Question: I have 2 input fields containing a default date and I'm using jQuery's Datepicker plugin to select a date from a pop-in calendar. Currently this calendar is displayed when the user clicks on the '<input>' field.
This is working great but I'd like to also trigger the calendar's pop-in when the user also clicks on the calendar icon which is next to the field so I want the calendar to be displayed on both.
I am using Twitter Bootstrap 3.
Below is my current Jquery:
'''
$("#FromDate").datepicker({
dateFormat: 'dd/mm/yy',
changeMonth: true,
changeYear: true,
});
$("#ToDate").datepicker({
dateFormat: 'dd/mm/yy',
changeMonth: true,
changeYear: true,
});
'''
And this is how my page looks

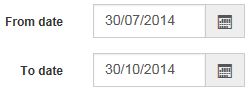
Answer: Try this
'''
$("#FromDate").datepicker({
showOn: "button",
changeMonth: true,
changeYear: true,
buttonImage: "../../images/calendar.png",
buttonImageOnly: true,
buttonText: "Select date",
dateFormat: "dd/mm/yy"
});
$("#ToDate").datepicker({
showOn: "button",
changeMonth: true,
changeYear: true,
buttonImage: "../../images/calendar.png",
buttonImageOnly: true,
buttonText: "Select date",
dateFormat: "dd/mm/yy"
});
'''
'''
<div class="col-lg-3">
<div class="input-group">
<input type="text" class="form-control" id="datepicker">
<span class="input-group-btn">
<button type="button" class="btn btn-default" id="btnPicker">
<span class="glyphicon glyphicon-calendar"></span>
</button>
</span>
</div>
<!-- /input-group -->
</div>
'''
'''
$(function () {
$("#datepicker").datepicker({
changeMonth: true,
changeYear: true,
dateFormat: "dd/mm/yy"
}).datepicker("setDate", new Date());
$('#btnPicker').click(function () {
//alert('clicked');
$('#datepicker').datepicker('show');
});
});
'''